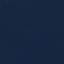
Land use / land cover class: SeaLake